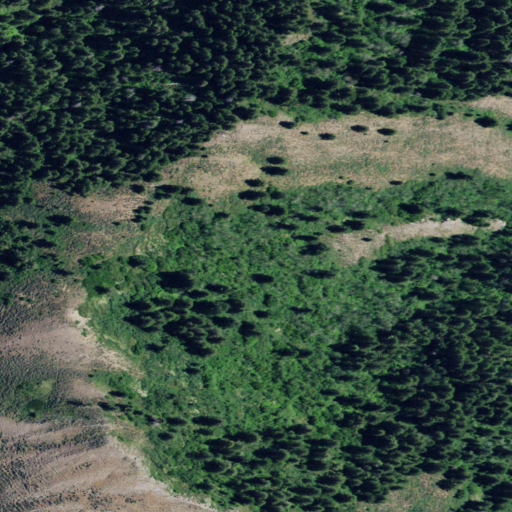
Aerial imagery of mountain in Idaho named Camp Peak containing evergreen forest, shrub, deciduous forest, and grassland